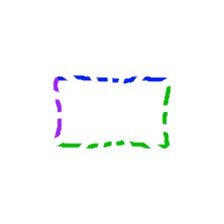
Shape: rectangle